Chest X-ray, AP view. Patient: 73 years old, sex M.
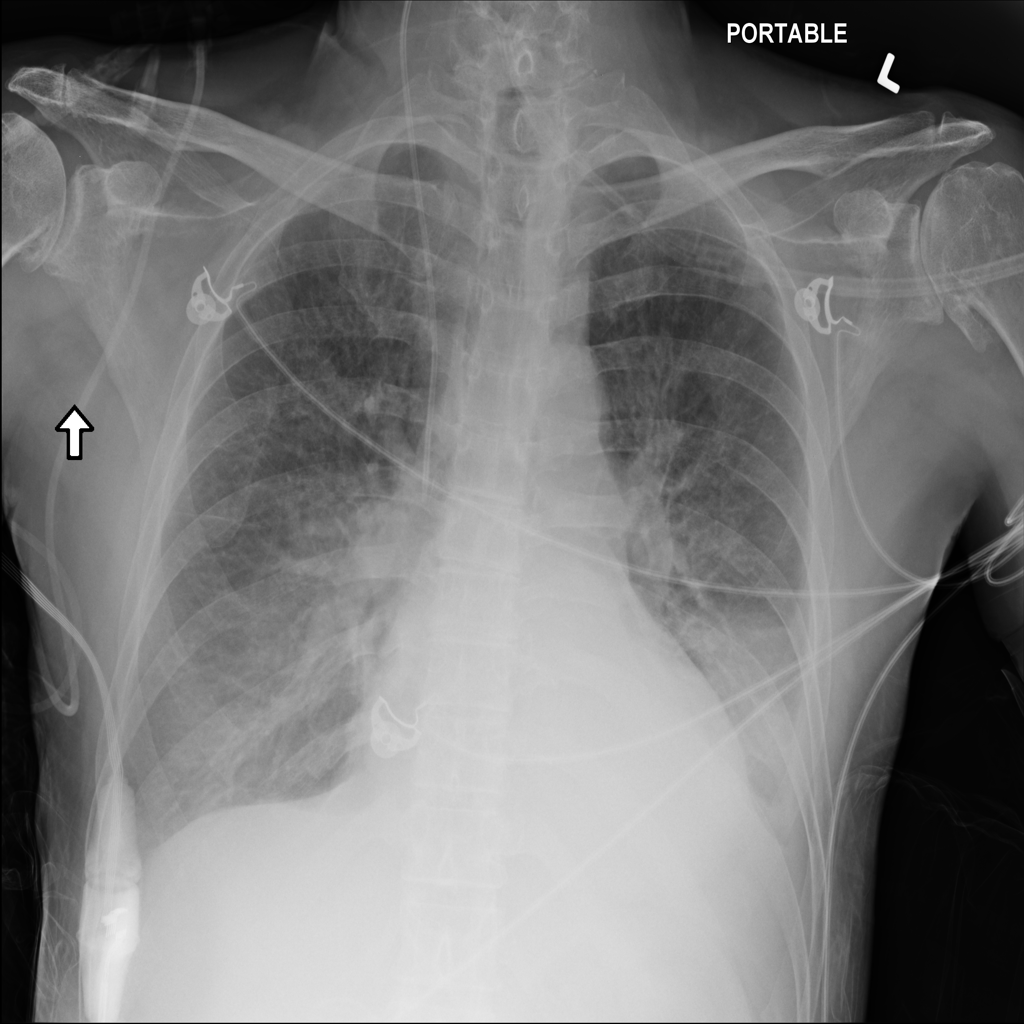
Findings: No Finding